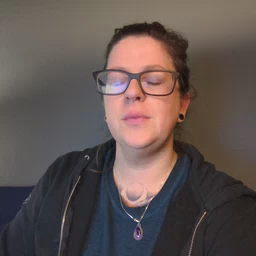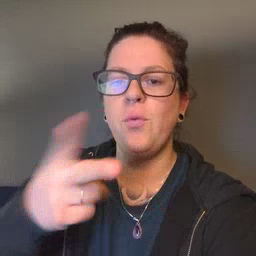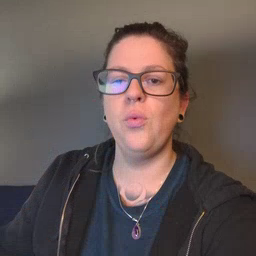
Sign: fall